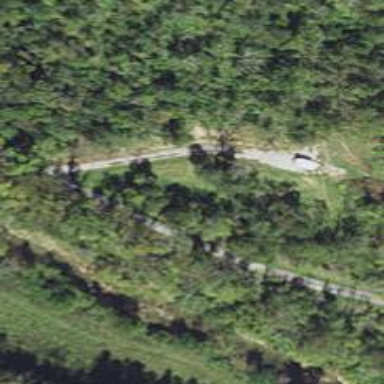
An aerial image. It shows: Driveway leading to service road.